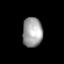
Tissue: lung
Cell type: Endothelial cells
Senescence score: 0.5662
Nuclear area (px): 582
Mean DAPI intensity: 159.459